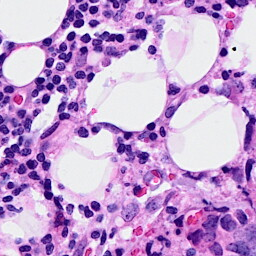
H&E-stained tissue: Breast